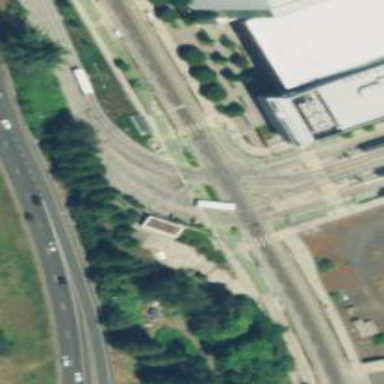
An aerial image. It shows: Tram crossing on the railway.